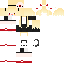
A female human skin with pale skin, wearing brown long hair dressed in a blue hoodie and brown skirt, featuring a closed mouth.